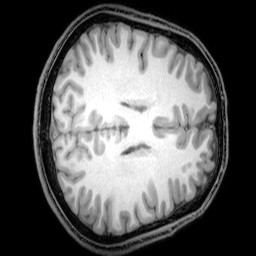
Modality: T1w
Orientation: axial
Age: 20
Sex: male
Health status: healthy
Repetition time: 0.081 s
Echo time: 0.037 s